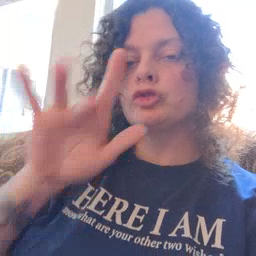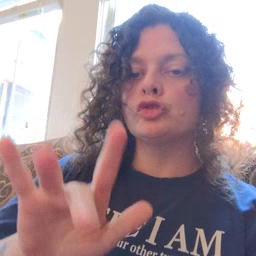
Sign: touch